Field crop: tomato
Growth stage: 1
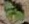
Species: solanum